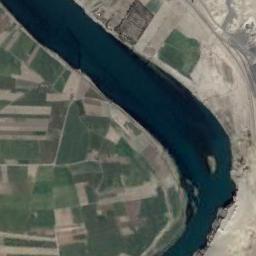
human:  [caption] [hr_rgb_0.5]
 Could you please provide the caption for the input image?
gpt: Many neat places are near the river .

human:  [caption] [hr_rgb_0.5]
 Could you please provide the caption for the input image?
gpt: The river goes through bare land and green farmland .

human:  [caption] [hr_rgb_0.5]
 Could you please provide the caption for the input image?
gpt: A curvy turquoise river with small islands and green and tan mixed fields on both sides .

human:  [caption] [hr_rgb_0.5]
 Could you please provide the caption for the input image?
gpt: The deep blue river goes through the farmland .

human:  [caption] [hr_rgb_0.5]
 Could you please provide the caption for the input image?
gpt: There are many farmlands near the river .